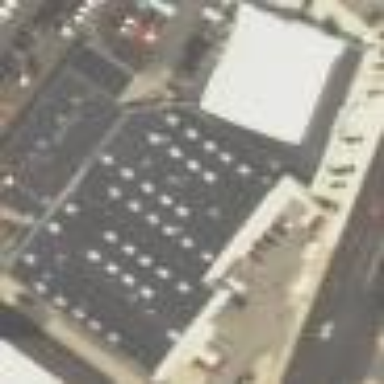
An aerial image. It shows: Building that houses car shop.